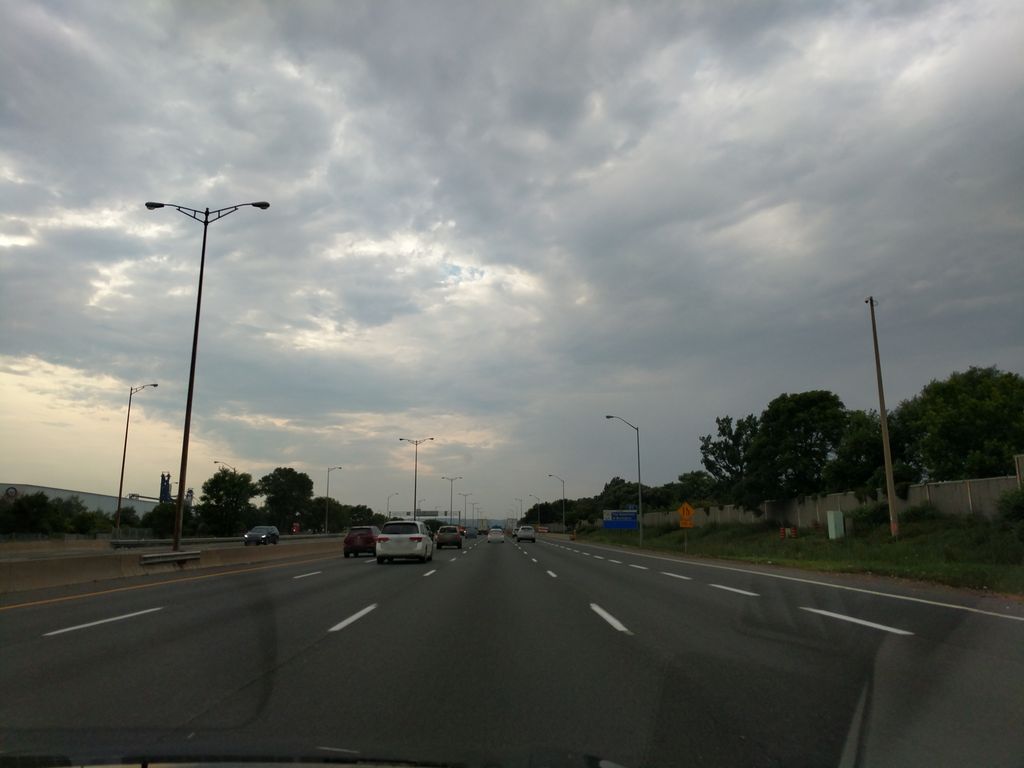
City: hamilton